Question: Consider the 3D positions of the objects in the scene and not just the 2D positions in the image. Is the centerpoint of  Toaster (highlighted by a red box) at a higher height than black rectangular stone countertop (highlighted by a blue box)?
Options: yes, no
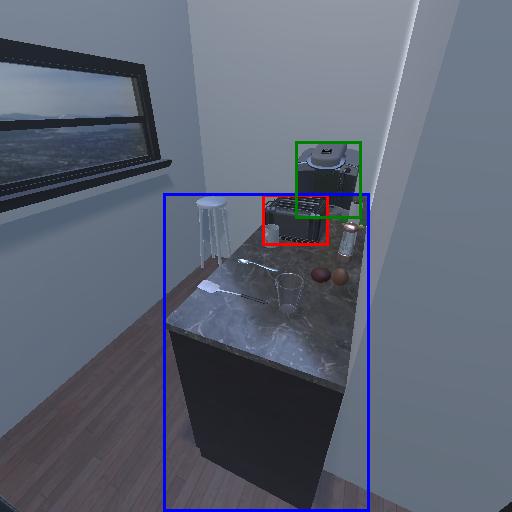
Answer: yes